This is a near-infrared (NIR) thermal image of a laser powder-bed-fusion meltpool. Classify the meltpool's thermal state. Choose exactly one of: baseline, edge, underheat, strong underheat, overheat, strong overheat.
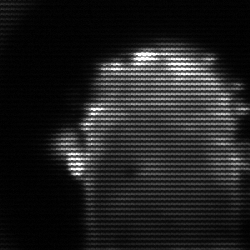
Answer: baseline